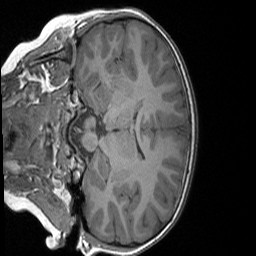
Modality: T1w
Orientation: coronal
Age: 7
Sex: male
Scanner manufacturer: siemens
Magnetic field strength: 3 T
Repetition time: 1.65 s
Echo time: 0.00203 s